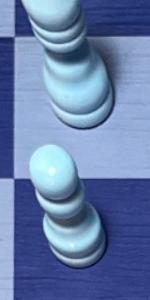
Label: Pawn_White